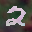
Label: 2